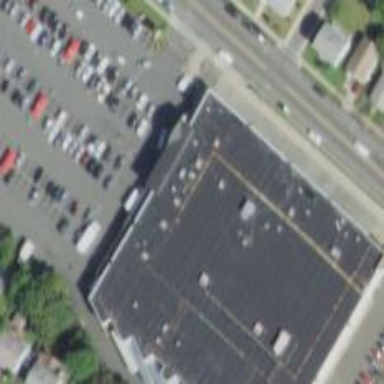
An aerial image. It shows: Supermarket.